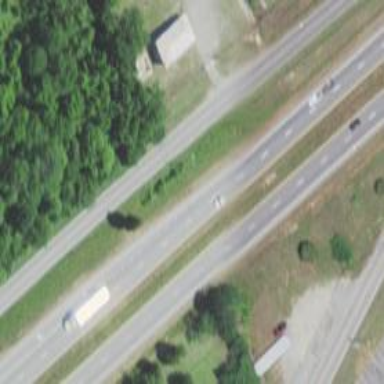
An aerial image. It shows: Trunk link highway.